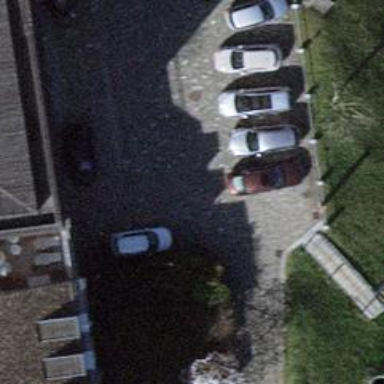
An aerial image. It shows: Driveway with surface of sett.